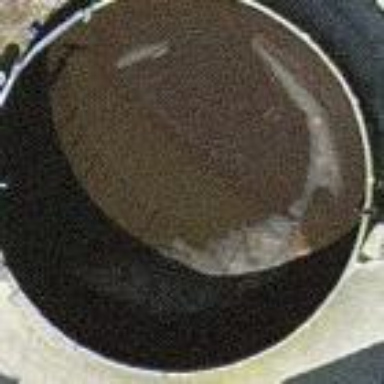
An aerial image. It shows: Storage tank that is man-made.